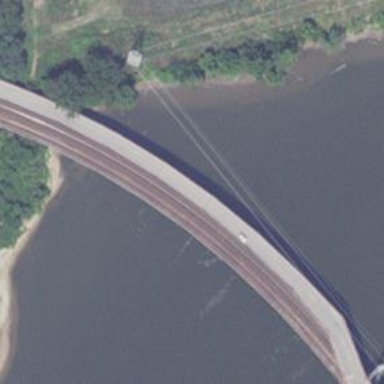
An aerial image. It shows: Bridge over railway line.